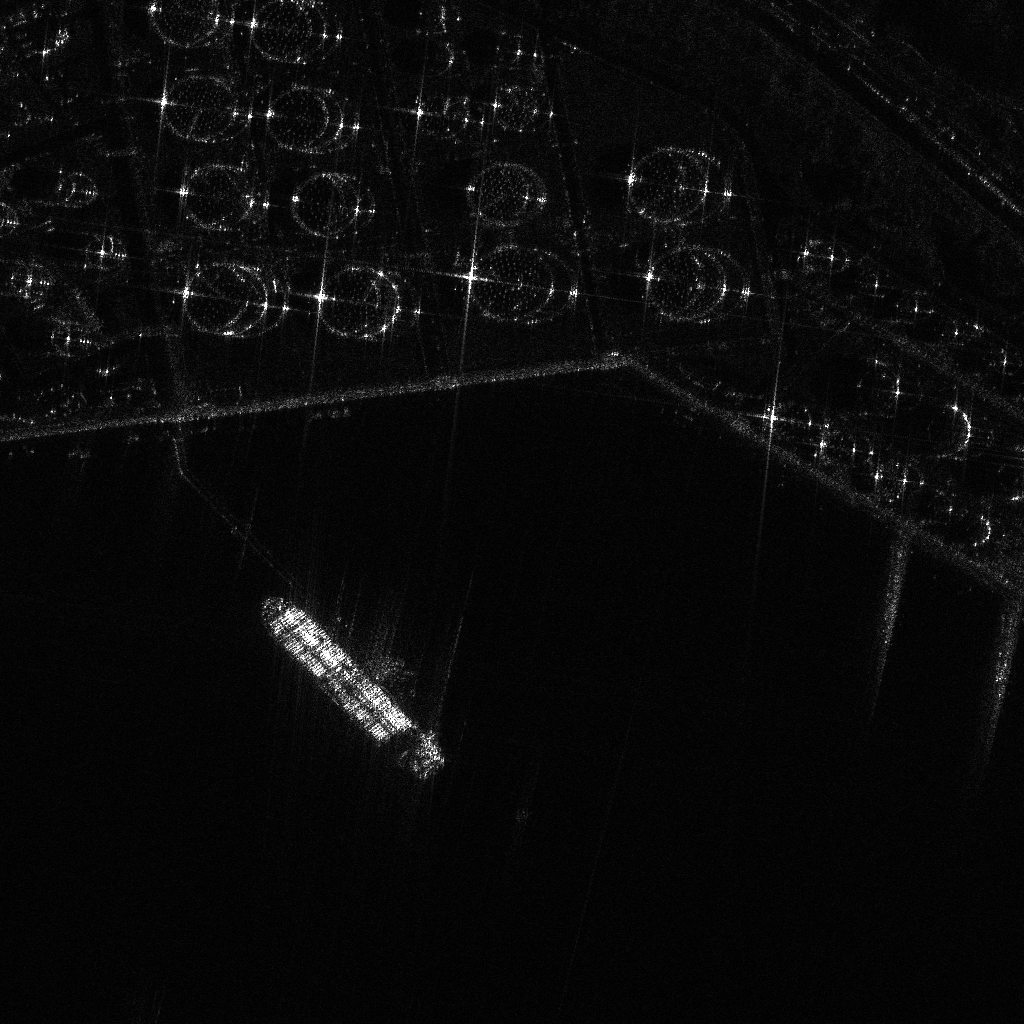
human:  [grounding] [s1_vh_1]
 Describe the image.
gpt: In the satellite image, there is  <ref>1 large cell-container </ref> <box>[[22, 64, 46, 68, 46]]</box> located at center.